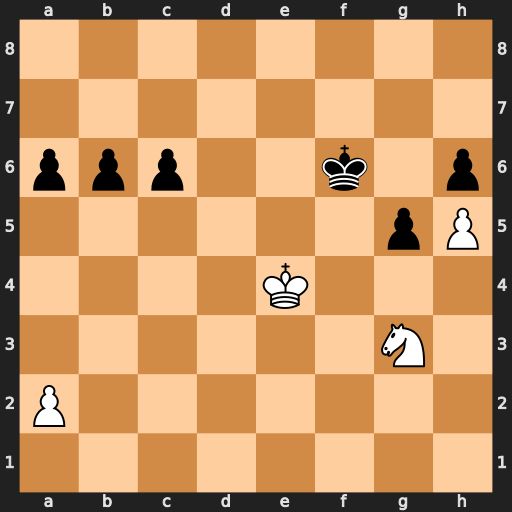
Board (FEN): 8/8/ppp2k1p/6pP/4K3/6N1/P7/8
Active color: w
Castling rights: -
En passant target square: -
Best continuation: Nf5 g4 Kf4